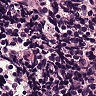
Metastatic tissue present: no